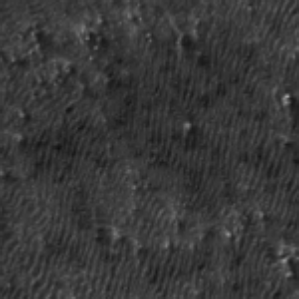
Label: frost